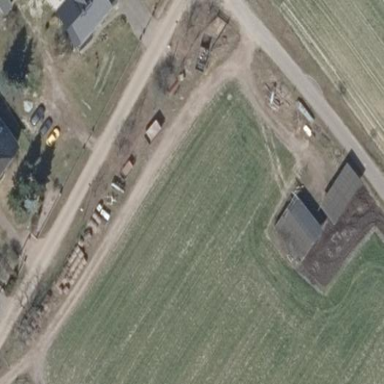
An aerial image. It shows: Farmyard area.